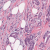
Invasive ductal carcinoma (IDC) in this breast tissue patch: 1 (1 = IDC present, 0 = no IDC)